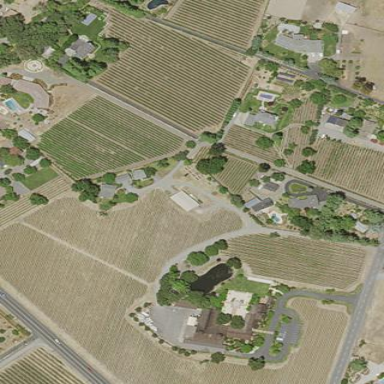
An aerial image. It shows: Vineyard where grapes are grown.